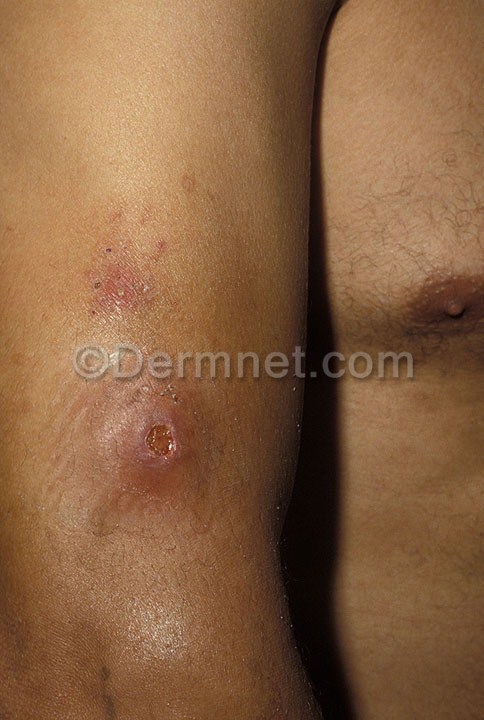
Disease: Scabies Lyme Disease and other Infestations and Bites